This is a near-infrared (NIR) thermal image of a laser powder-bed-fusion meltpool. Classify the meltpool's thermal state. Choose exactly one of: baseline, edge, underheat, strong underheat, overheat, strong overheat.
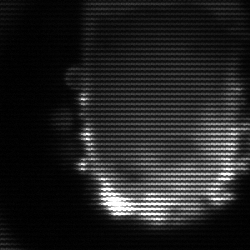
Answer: baseline